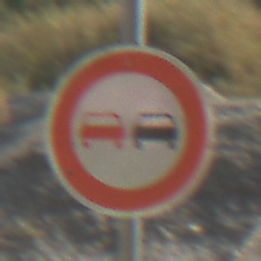
Verkehrszeichen: Ueberholverbot
Umgebung: Outdoor, Nature
Tageszeit: MorningAfternoon
Wetter: PartlyCloudy
Licht: Natural
Jahreszeit: NotSpecified
Kontrast: HighContrast